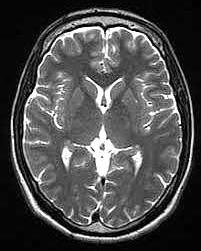
Label: notumor